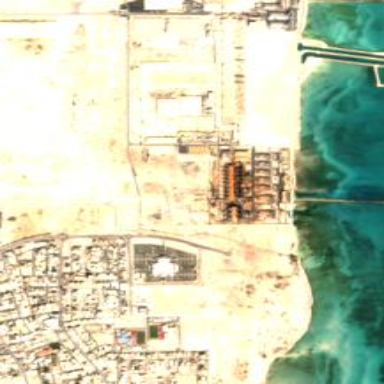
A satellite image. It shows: Industrial area with desalination power plant consisting of water works.